七年级 · 计数
学习了统计知识后, 数学兴趣小组的同学调查了若干名家长对 “初中学生带手机上学” 现象的看法, 统计整理并制作了如图所示的条形统计图和扇形统计图. 依据图中信息, 得出下列结论, 其中正确的是 $(\quad)$

图 $10-1-7$

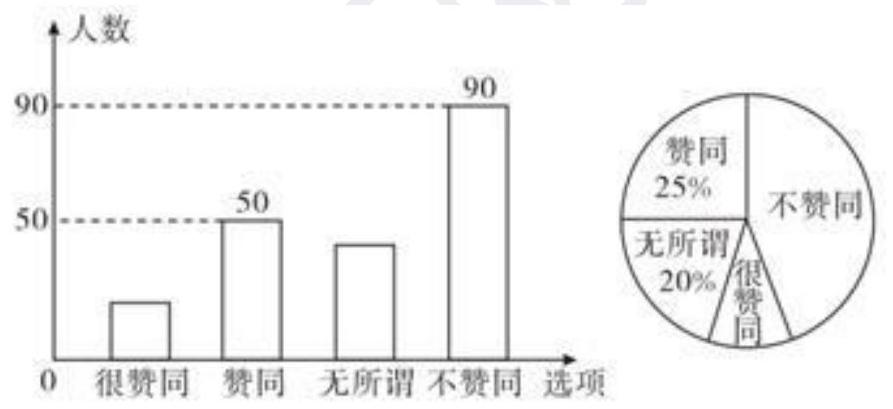
A. 接受这次调查的家长人数为 180 人

B. 在扇形统计图中, “不赞同” 的家长部分所对应的扇形圆心角大小为 $135^{\circ}$

C. 表示 “无所谓” 的家长人数为 60 人

D. 表示 “很赞同” 的家长人数为 20 人

答案: D
解析:  根据题意得: 调查总家长有 $50 \div 25 \%=200$ (人);

在扇形统计图中, “不赞同” 的家长部分所对应的扇形圆心角为 $\frac{90}{200} \times 360^{\circ}=162^{\circ}$;

表示 “无所谓” 的家长人数为 $200 \times 20 \%=40$ (人);

表示 “很赞同” 的家长人数为 $200-(40+50+90)=200-180=20$ (人).

故选 $D$.